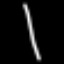
Label: line